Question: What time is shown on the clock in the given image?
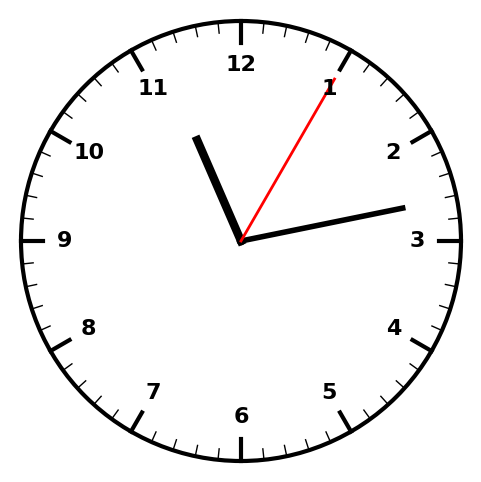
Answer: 11:13:05